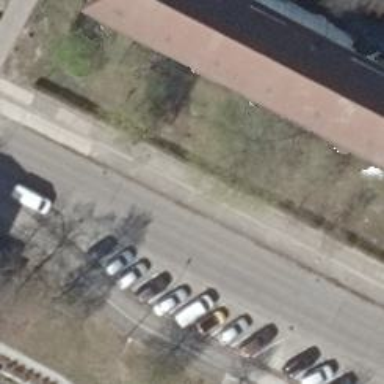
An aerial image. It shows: Tertiary road with asphalt surface. There is parallel parking available on the right lane.